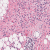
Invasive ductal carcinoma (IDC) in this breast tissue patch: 1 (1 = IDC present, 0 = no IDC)